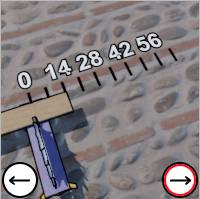
Task: length
Answer: 14
First scale value: 14.0